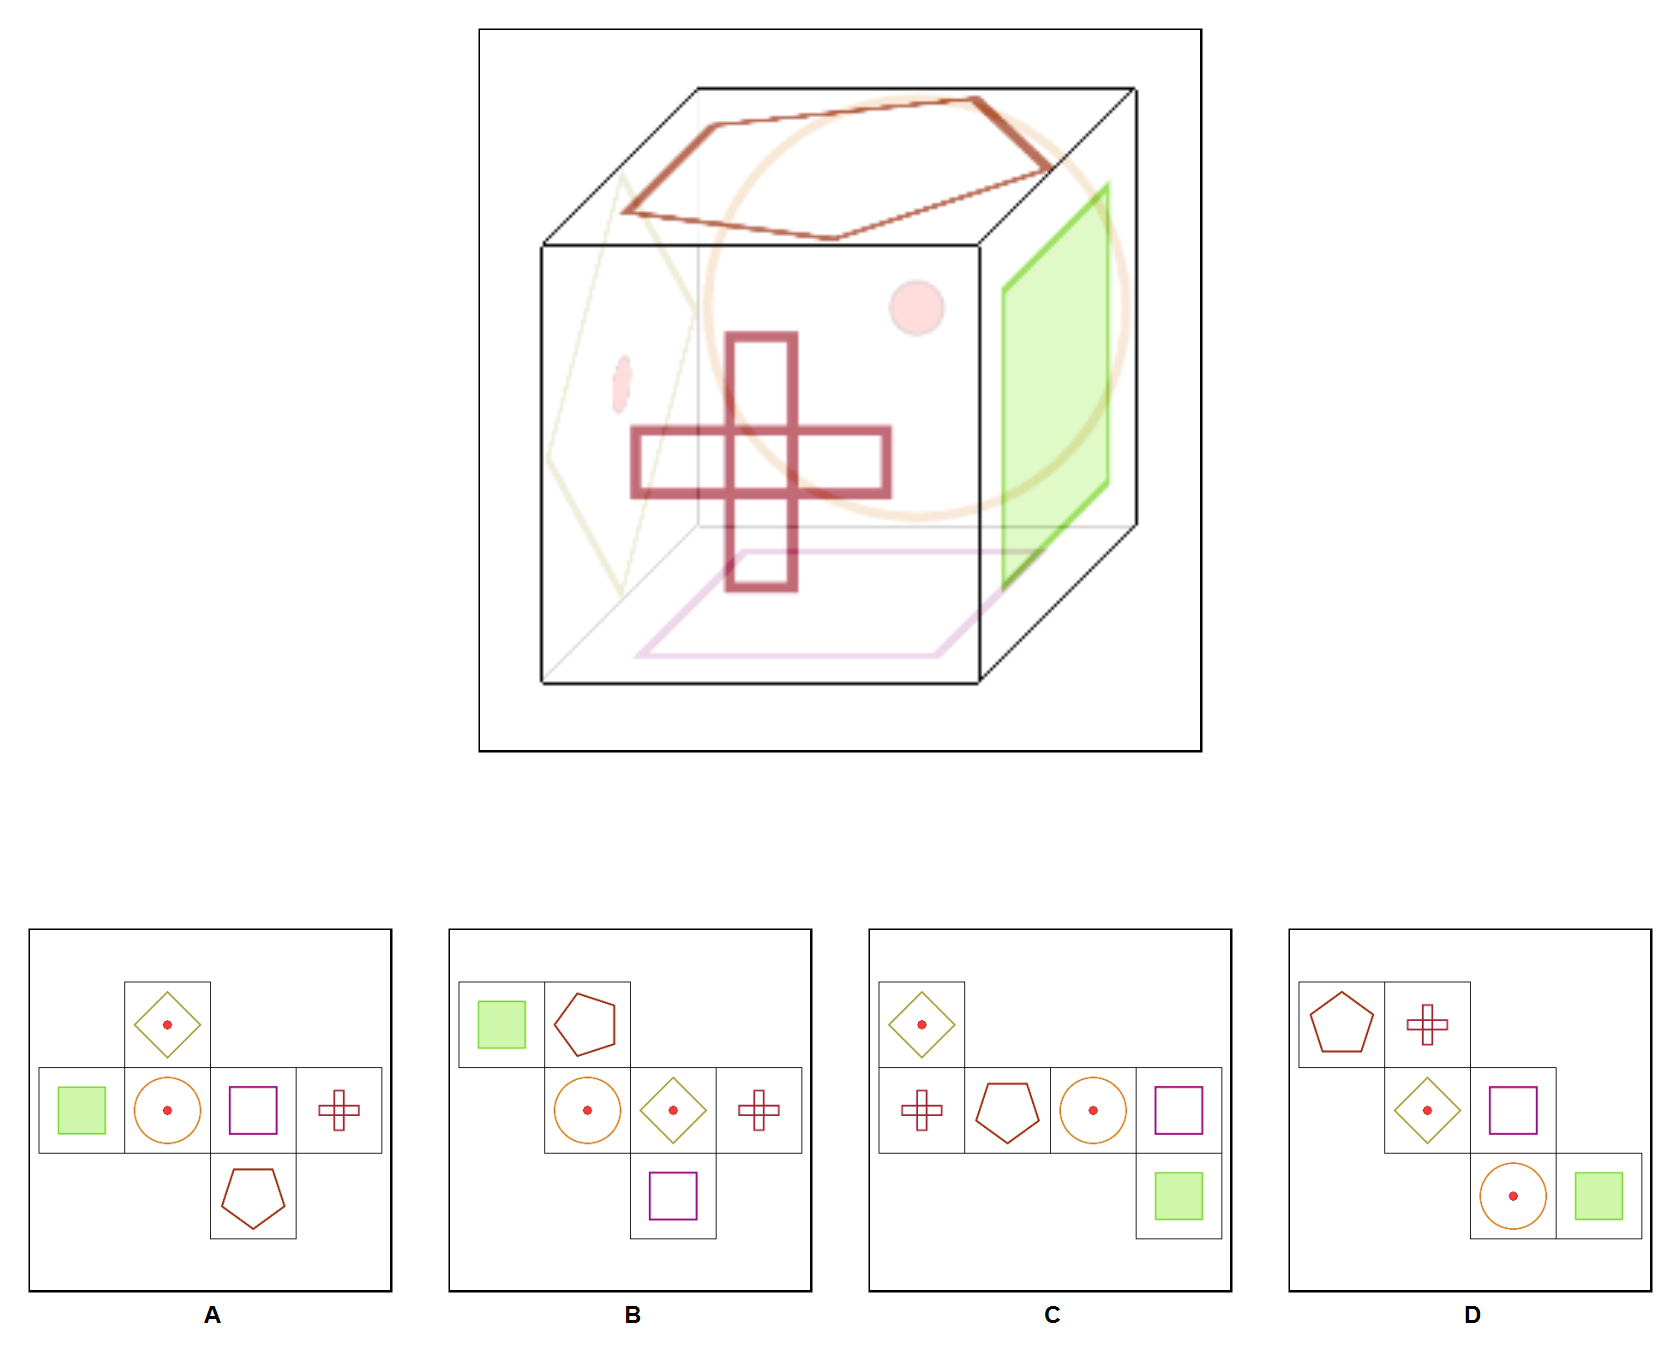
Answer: A